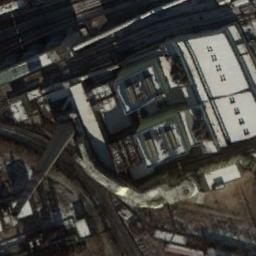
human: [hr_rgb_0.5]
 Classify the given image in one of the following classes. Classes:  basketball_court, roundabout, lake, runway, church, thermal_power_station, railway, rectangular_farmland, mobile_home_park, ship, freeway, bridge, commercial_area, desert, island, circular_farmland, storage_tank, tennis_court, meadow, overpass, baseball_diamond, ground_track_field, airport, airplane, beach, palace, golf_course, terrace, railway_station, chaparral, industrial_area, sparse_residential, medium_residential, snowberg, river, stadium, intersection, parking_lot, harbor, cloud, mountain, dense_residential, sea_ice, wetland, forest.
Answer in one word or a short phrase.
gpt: thermal_power_station